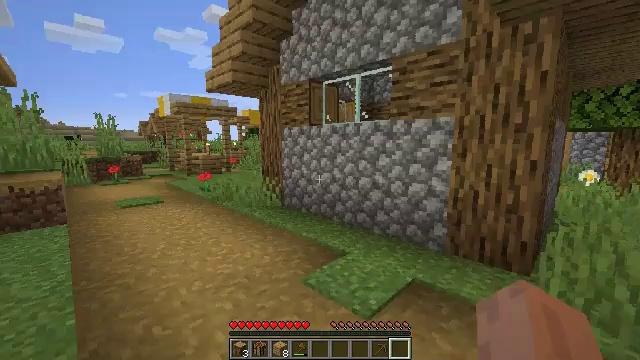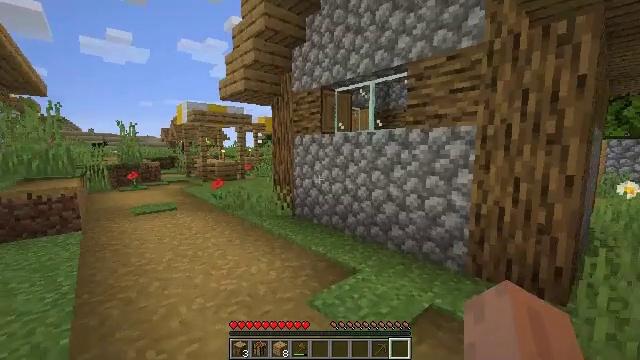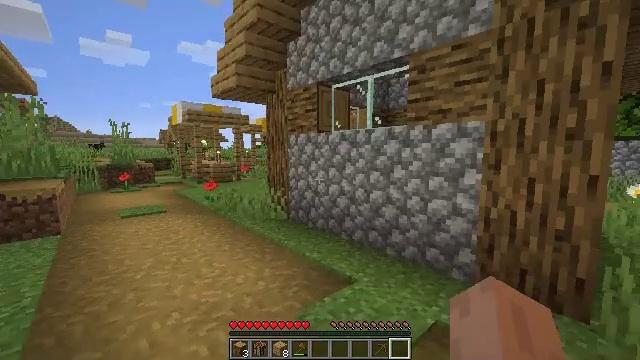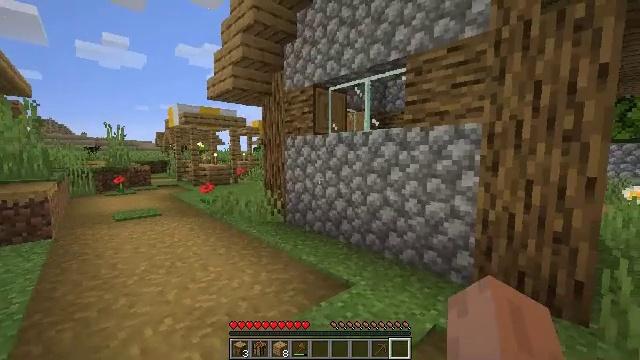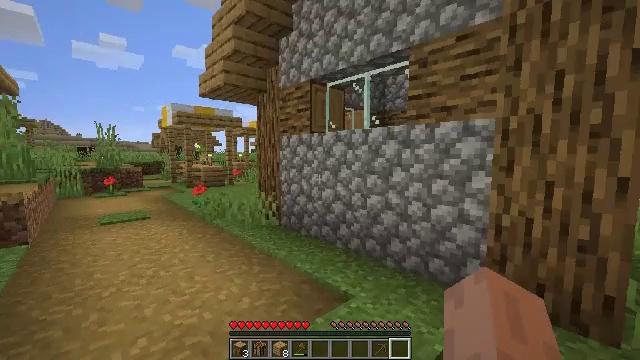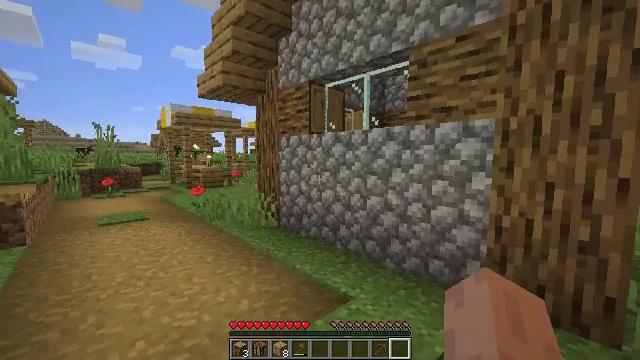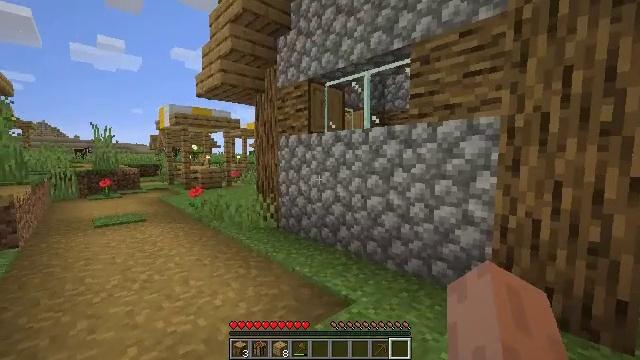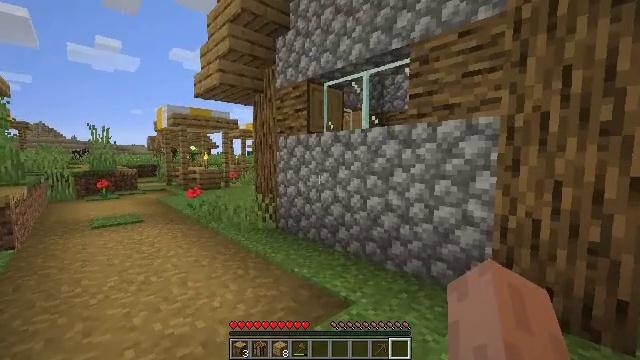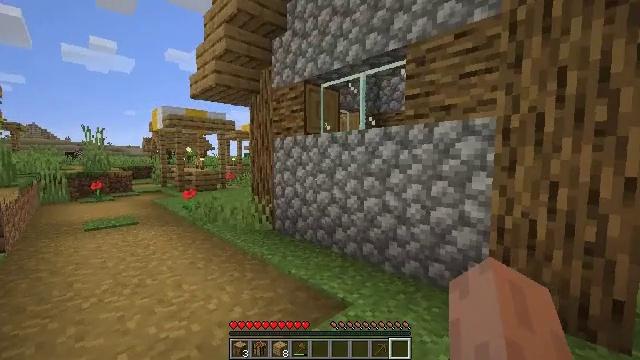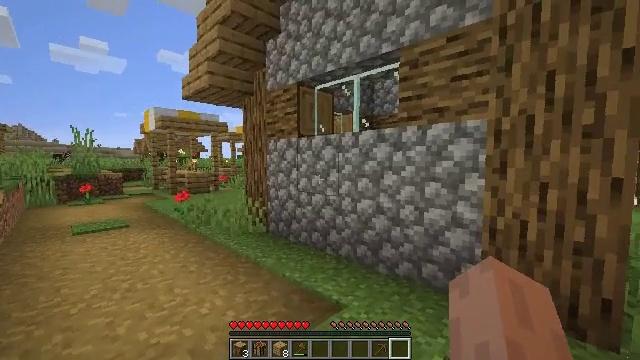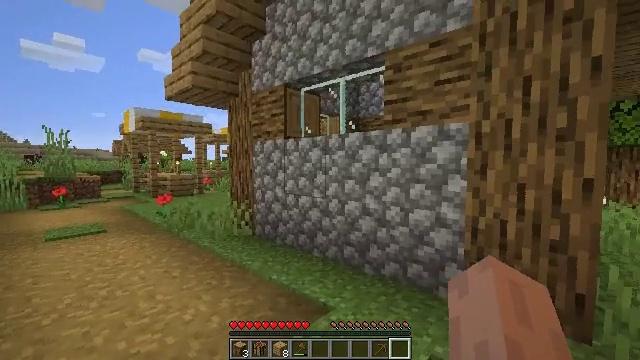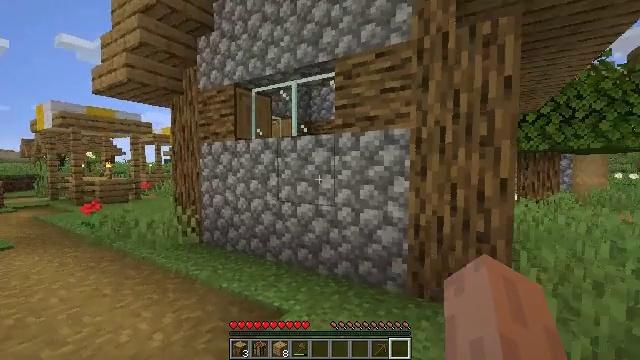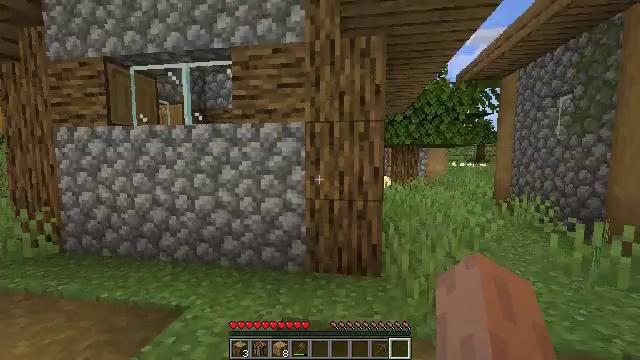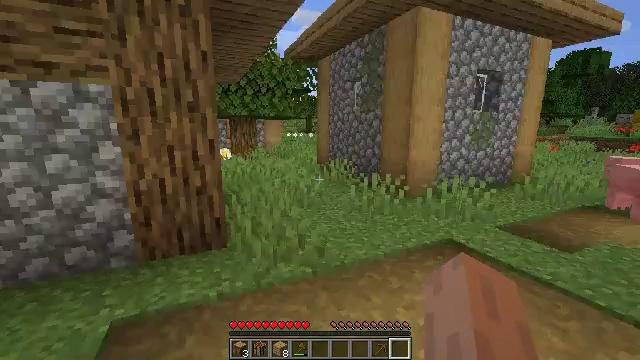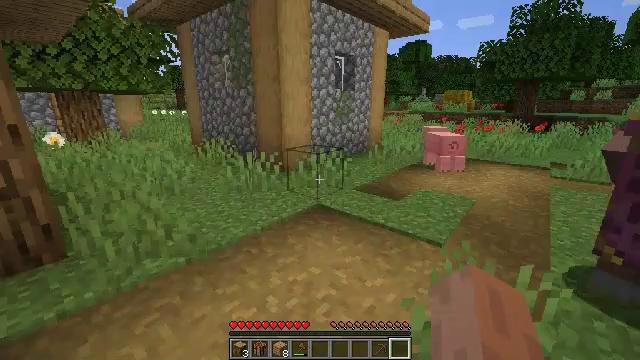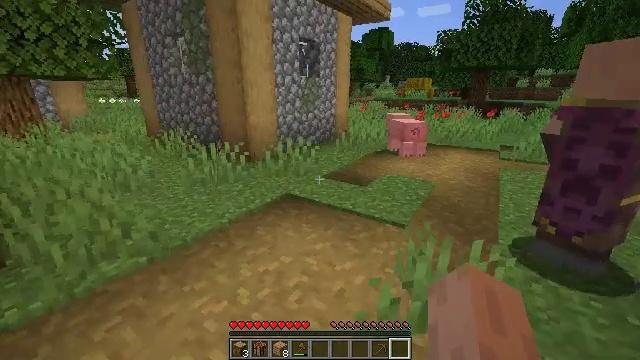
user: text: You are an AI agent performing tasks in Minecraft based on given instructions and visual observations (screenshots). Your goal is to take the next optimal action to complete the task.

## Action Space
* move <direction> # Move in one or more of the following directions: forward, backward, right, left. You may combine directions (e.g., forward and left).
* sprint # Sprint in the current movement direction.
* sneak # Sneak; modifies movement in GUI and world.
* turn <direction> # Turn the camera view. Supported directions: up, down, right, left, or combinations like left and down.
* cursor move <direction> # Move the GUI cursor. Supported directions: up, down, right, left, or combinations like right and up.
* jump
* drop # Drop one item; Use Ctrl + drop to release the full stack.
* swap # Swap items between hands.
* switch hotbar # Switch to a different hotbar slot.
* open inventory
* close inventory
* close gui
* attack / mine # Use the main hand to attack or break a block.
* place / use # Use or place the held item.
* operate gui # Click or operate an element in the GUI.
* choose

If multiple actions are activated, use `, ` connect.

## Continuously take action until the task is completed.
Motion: motion action
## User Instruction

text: Attack the grass path to restore it to dirt.
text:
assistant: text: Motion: move forward, turn left and up
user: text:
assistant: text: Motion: move forward
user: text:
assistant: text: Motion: move forward
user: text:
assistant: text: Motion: no_op
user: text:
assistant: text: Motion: no_op
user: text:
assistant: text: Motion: no_op
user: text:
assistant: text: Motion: no_op
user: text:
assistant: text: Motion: no_op
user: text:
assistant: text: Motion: turn right
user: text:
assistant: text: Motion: turn right
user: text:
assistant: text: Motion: move back, turn right
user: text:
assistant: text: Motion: move back, turn right and down
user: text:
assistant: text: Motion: move back and move right, turn right and down
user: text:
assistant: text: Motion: move right, turn right and down
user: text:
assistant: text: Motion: move right, turn right and down
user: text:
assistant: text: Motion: move right
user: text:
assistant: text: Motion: move forward and move right
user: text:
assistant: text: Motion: move forward
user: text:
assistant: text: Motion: move forward
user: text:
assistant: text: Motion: move forward
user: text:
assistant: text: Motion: move forward
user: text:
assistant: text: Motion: move forward
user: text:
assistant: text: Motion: move forward
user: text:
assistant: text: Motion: move forward
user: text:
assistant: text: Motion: move forward
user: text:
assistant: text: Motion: move forward
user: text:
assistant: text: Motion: move forward
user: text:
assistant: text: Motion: move forward and move right
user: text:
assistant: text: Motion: move forward and move right
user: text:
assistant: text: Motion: move forward and move right